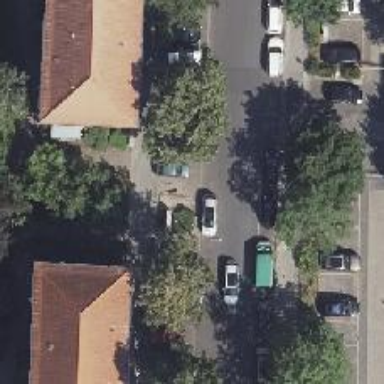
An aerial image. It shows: Residential road with asphalt surface. There are separate sidewalks on both sides. The parking lanes on both sides are oriented in parallel direction.